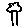
Label: tree